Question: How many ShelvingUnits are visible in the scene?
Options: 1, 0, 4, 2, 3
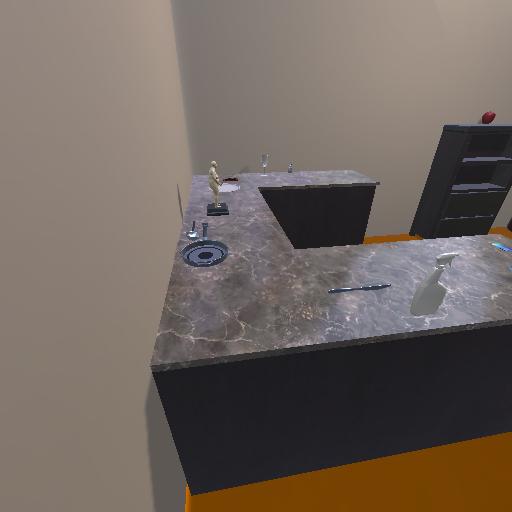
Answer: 1